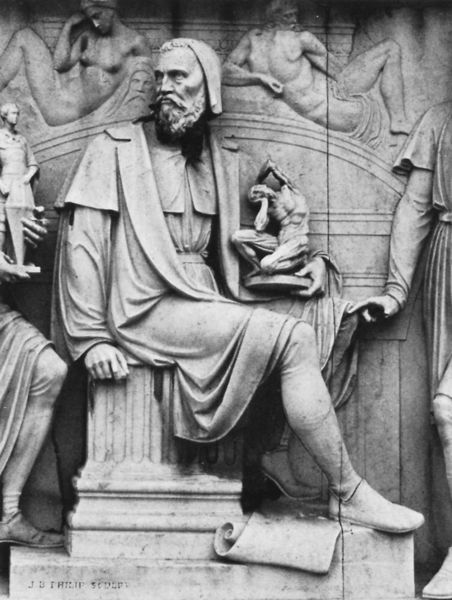
Titel: Albert Memorial
Künstler: Sir George Gilbert Scott
Standort: London, Hyde Park (EU - GB)
Schlagwörter: hand, mann, nackt, weiß, hut, schwarz, stuhl, wand, stein, figur, reich, sitzend, personen, renaissance, skulptur, statue, relief, hocker, krieg, bildhauerei, plastik, steinmetz, schuh, wohlhabend, schriftrolle, vollplastik, freistehend, sizten